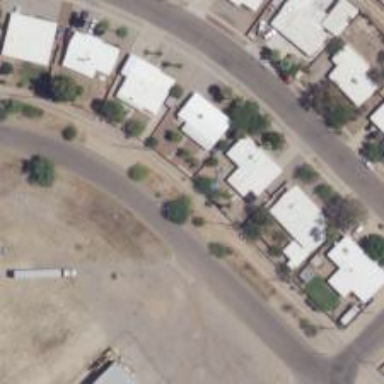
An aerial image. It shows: Alleyway designated as service road.